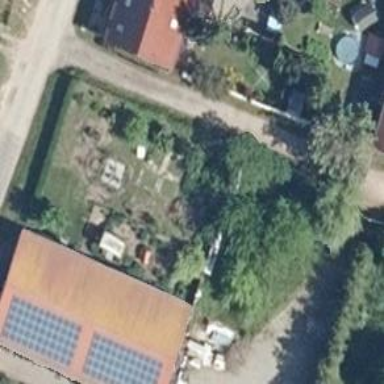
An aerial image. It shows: Building featuring small installation solar photovoltaic panel for electricity generation.